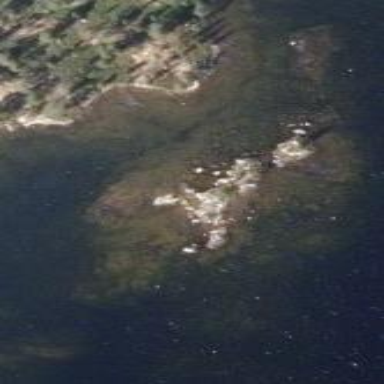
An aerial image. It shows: Islet.